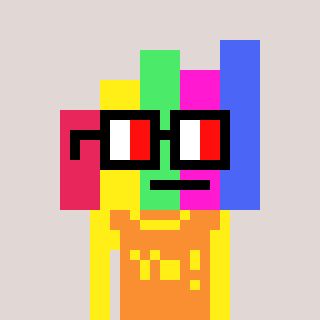
a pixel art character with square glasses with black frames and red eyes, a bar chart-shaped head and a orange-colored body on a warm background